Field crop: maize
Growth stage: 2
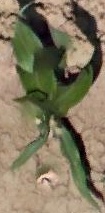
Species: maize